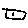
Label: square